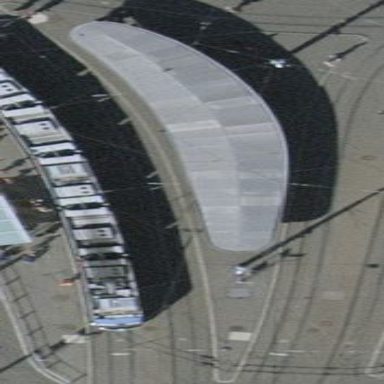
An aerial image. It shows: Asphalt platform for public transport with shelter.